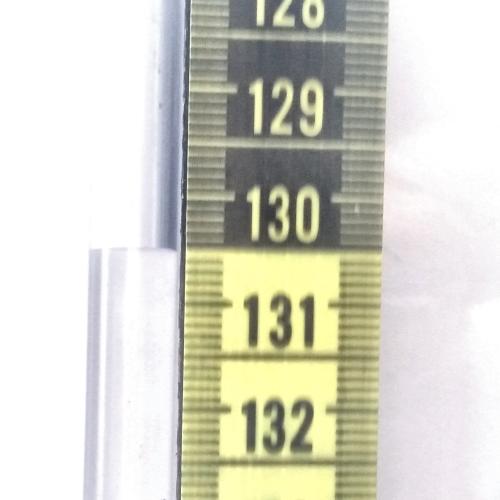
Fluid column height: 130.5 cm